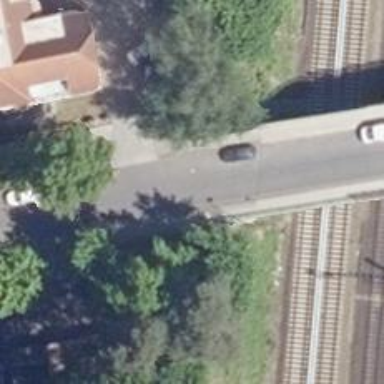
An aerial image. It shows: Residential road with asphalt surface. There is bridge over this road with sidewalks on both sides.